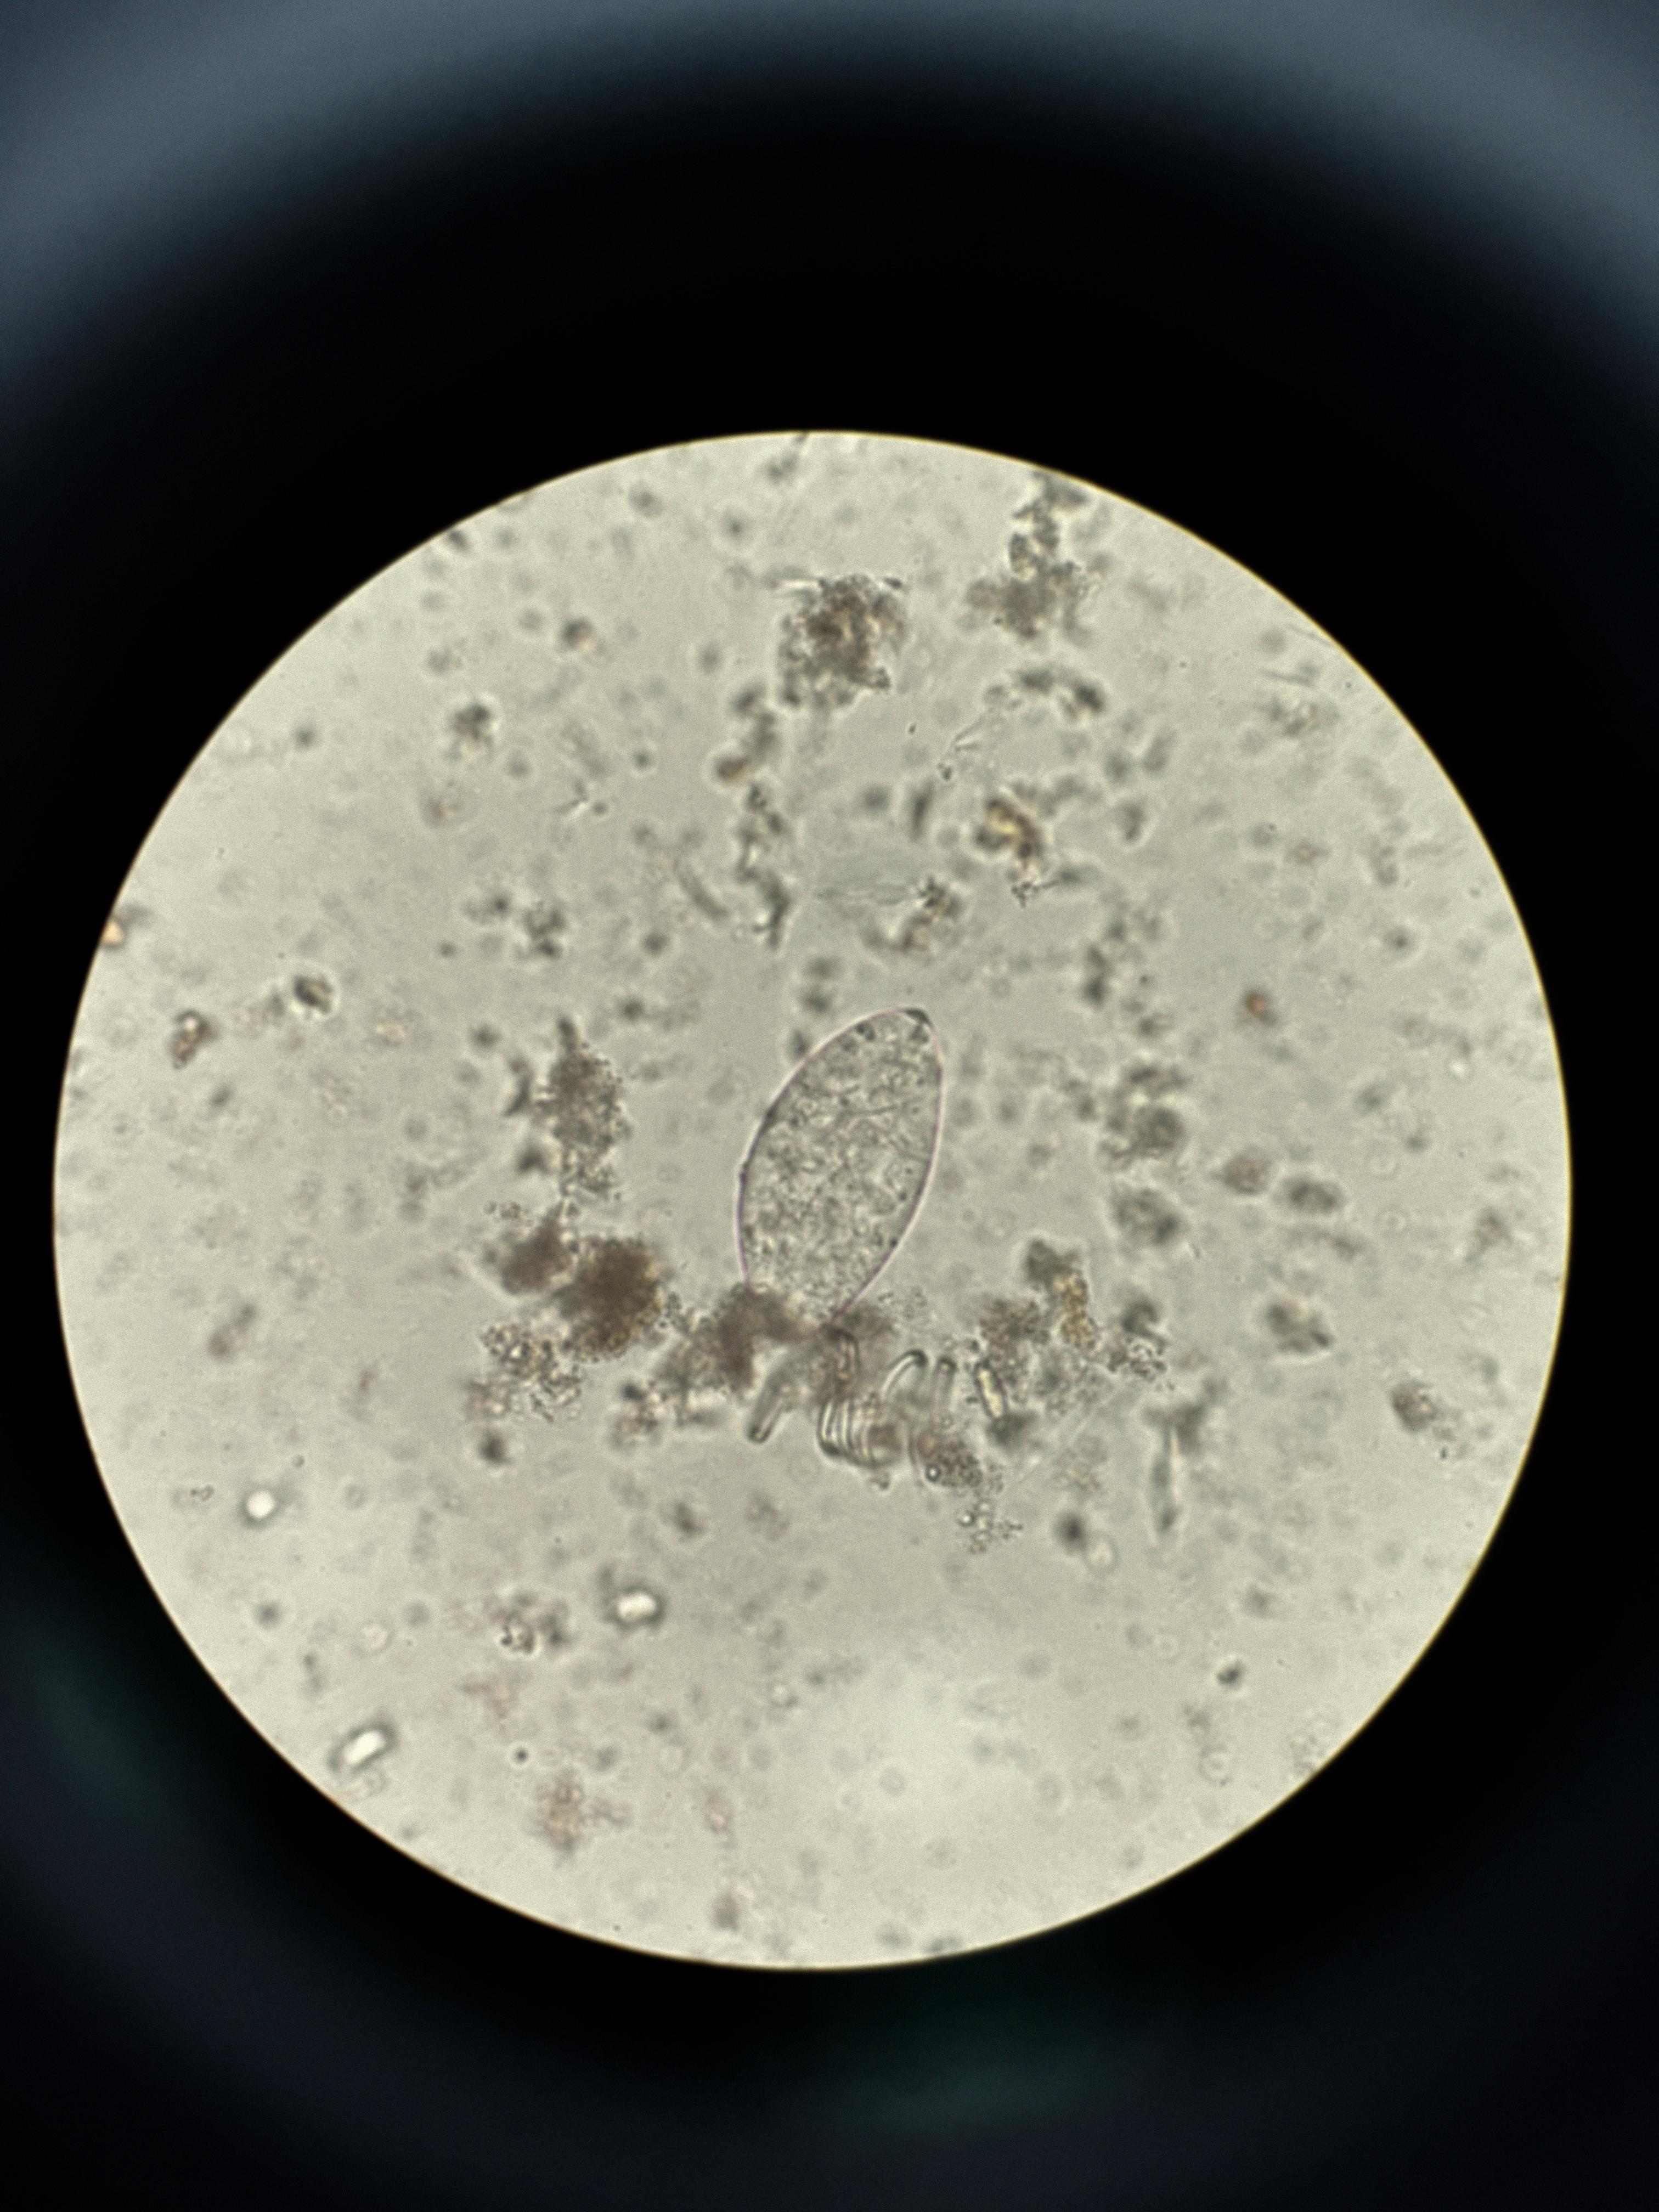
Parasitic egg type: Fasciolopsis buski